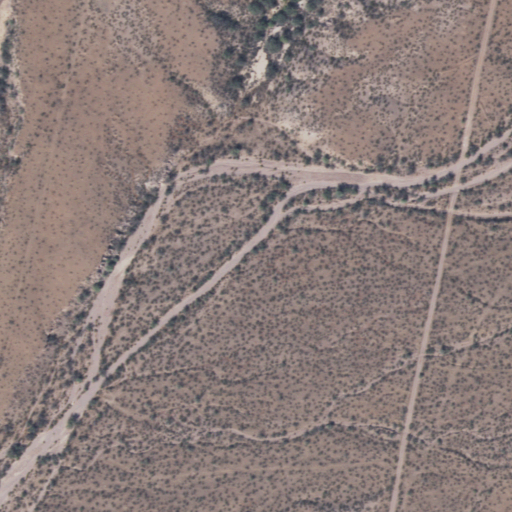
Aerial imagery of valley in Arizona named Dutch Pasture Canyon containing only shrub